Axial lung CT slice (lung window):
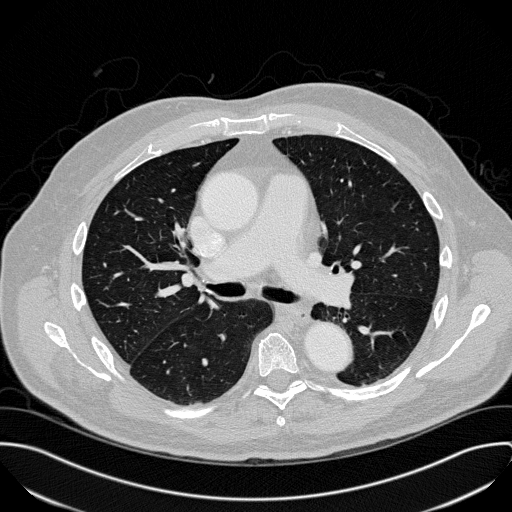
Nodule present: no